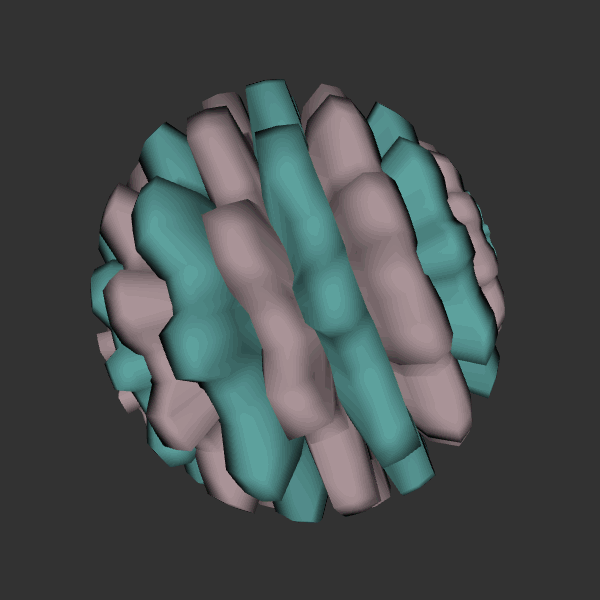
Background: dark